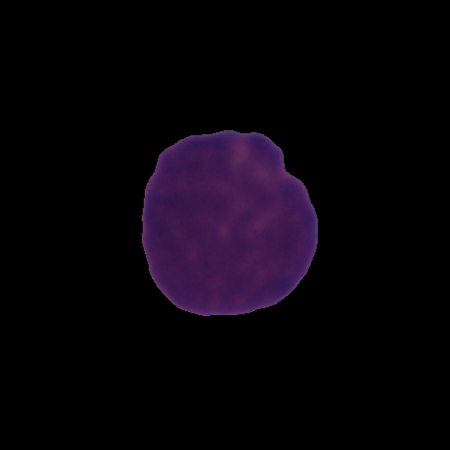
Label: cancer